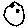
Label: moon